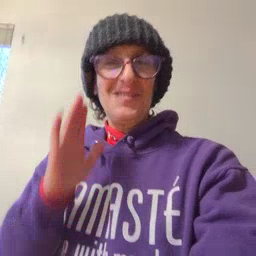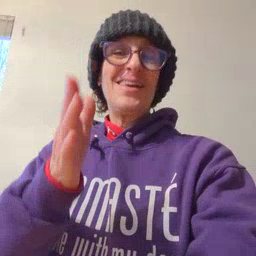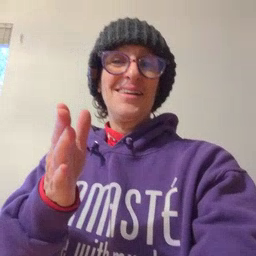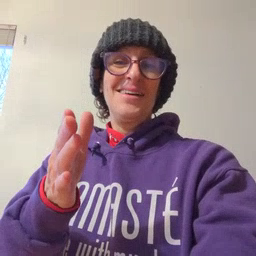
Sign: will